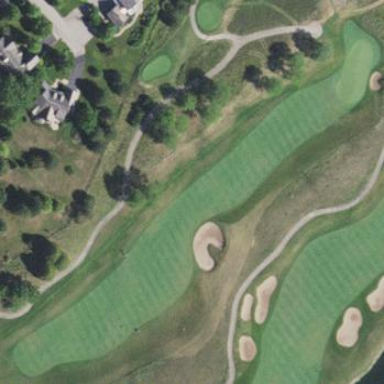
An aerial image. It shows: Golf fairway surrounded by grass.